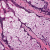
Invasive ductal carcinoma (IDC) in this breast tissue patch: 0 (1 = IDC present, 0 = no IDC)